Question: My Code
'''
import java.awt.*;
import javax.swing.*;
// Create a simple GUI window
public class TopLevelWindow {
private static void createWindow() {
//Create and set up the window.
JFrame frame = new JFrame("Simple GUI");
frame.setDefaultCloseOperation(JFrame.EXIT_ON_CLOSE);
JLabel textLabel = new JLabel("I'm a label in the window",SwingConstants.CENTER);
textLabel.setPreferredSize(new Dimension(300, 100));
frame.getContentPane().add(textLabel, BorderLayout.CENTER);
//Display the window.
frame.setLocationRelativeTo(null);
frame.pack();
frame.setVisible(true);
}
public static void main(String[] args) {
createWindow();
}
}
'''
And how i run the program with the exceptions are

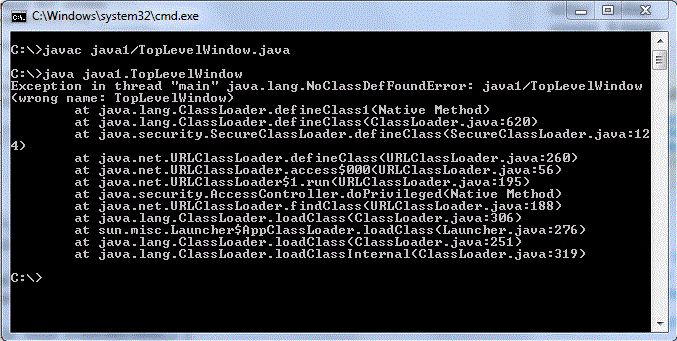
Answer: Use '.' rather than '/' to specify the fully qualified class name when using 'java'
'''
java java1.TopLevelWindow
'''
Also add a package declaration:
'''
package java1;
'''